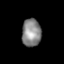
Tissue: lung
Cell type: Epithelial cells
Senescence score: 0.2307
Nuclear area (px): 521
Mean DAPI intensity: 135.57